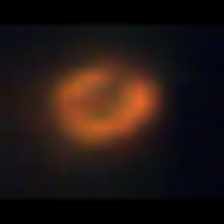
Taxon: Unknown_phyto
Group: Unknown